Question: I am having a WinForms control, inside that I have a 'TableLayoutPanel' which holds multiple 'ElementHosts' and each 'ElementHost' contains a WPF control.
Everything works fine except when the size of controls is bigger then window and 'ScrollBar' is there; when I scroll down, the controls get rendered distorted, like this -

On maximizing the window or re-sizing it, controls render properly
(reducing the size such that controls go out of visible area and then increase the size again to bring them back in visible area)
This doesn't happen with WinForms control in the same window just the WPF ones; any idea why this is happening and any solution for this?
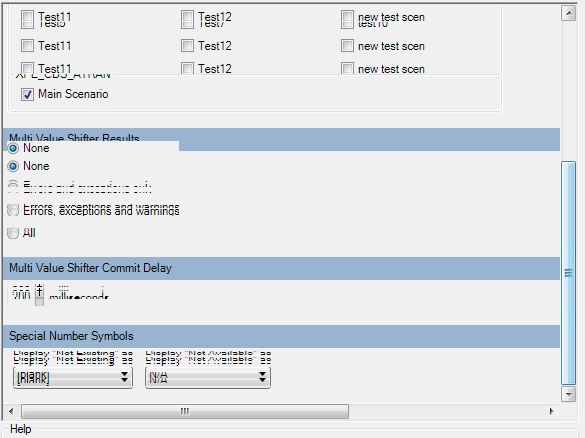
Answer: '''
this.Loaded += delegate
{
var source = PresentationSource.FromVisual(this);
var hwndTarget = source.CompositionTarget as HwndTarget;
if (hwndTarget != null)
{
hwndTarget.RenderMode = RenderMode.SoftwareOnly;
}
};
'''
Try using that in the wpf control you are hosting. This is a known rendering issue of the the wpf controls that are hosted in win forms. Changing the rendering mode to software only will solve the problem.